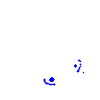
Particle: pion